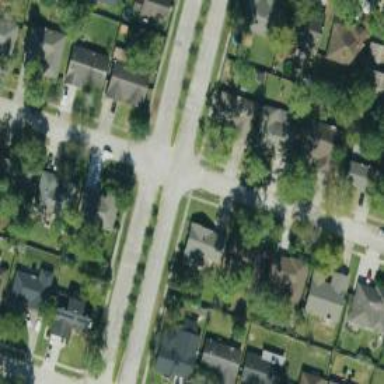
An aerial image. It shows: Unmarked crossing on the road.